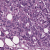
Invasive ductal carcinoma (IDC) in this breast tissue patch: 1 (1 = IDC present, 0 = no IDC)